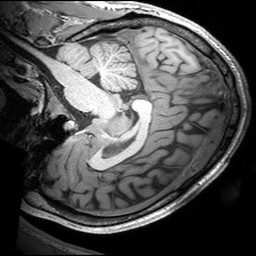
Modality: T1w
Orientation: sagittal
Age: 23
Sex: male
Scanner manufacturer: siemens
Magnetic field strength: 3 T
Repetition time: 2.53 s
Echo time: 0.00299 s